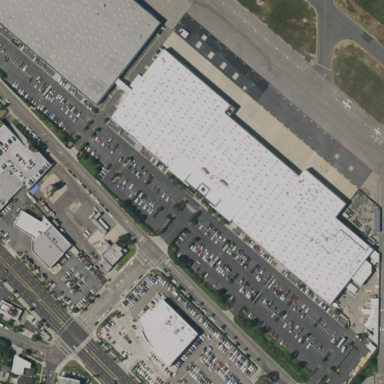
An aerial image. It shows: Industrial building with flat white roof.